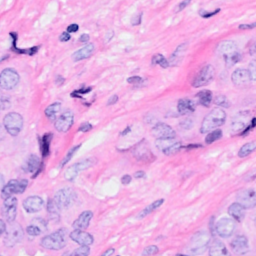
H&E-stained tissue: Breast